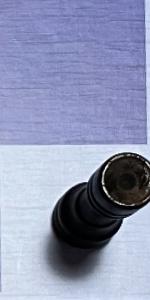
Label: Rook_Black